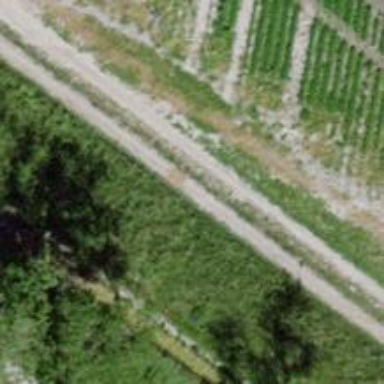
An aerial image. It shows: Track road with grade4 tracktype.